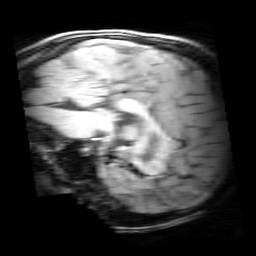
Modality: MP2RAGE
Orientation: sagittal
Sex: male
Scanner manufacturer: siemens
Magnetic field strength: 3 T
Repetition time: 5 s
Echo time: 0.00355 s